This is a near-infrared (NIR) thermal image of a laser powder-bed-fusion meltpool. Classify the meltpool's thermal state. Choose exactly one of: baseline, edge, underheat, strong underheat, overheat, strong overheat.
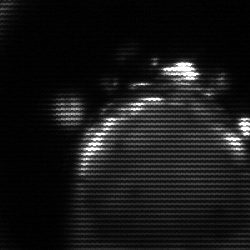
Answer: edge